Group 1:
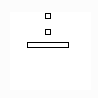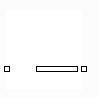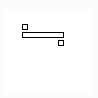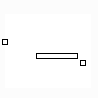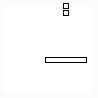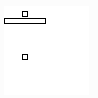
Group 2:
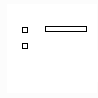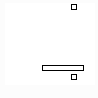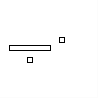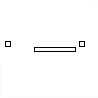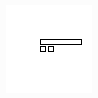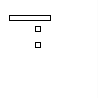
Rule separating the two groups: The centers (barycenters) of the objects are collinear vs. the centers (barycenters) of the objects are not collinear.
Concepts: collinear
Author: "Lewis"